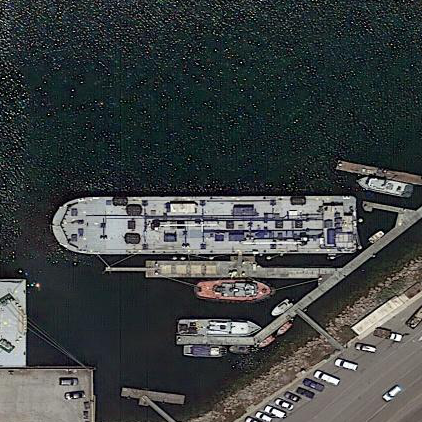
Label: civil